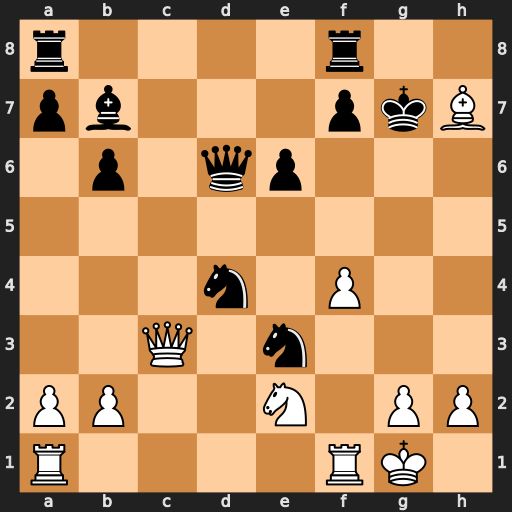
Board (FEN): r4r2/pb3pkB/1p1qp3/8/3n1P2/2Q1n3/PP2N1PP/R4RK1
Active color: w
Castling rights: -
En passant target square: -
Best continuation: Nxd4 Kxh7 Qxe3